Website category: sports
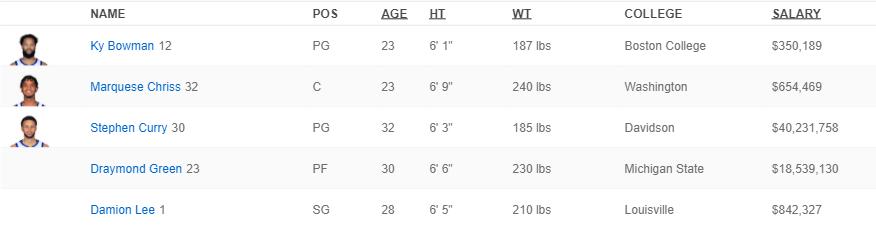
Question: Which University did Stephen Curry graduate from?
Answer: Davidson

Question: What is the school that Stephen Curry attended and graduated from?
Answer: Davidson

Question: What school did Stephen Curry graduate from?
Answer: Davidson

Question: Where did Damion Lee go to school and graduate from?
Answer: Louisville

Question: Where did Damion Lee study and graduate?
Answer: Louisville

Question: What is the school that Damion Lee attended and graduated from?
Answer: Louisville

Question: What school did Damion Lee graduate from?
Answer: Louisville

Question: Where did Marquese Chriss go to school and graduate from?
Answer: Washington

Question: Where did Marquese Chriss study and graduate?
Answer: Washington

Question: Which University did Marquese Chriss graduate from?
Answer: Washington

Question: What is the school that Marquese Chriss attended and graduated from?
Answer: Washington

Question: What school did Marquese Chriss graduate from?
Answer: Washington

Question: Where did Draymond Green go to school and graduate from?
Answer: Michigan State

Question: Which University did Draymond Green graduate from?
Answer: Michigan State

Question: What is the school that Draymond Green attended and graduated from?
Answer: Michigan State

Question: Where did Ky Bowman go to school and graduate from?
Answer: Boston College

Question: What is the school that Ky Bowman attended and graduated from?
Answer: Boston College

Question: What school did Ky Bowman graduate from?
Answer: Boston College

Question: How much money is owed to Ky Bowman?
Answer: $350,189

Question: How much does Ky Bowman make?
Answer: $350,189

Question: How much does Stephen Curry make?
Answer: $40,231,758

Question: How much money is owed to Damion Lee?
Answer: $842,327

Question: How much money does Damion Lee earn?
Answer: $842,327

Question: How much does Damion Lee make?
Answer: $842,327

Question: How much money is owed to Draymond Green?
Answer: $18,539,130

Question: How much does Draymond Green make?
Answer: $18,539,130

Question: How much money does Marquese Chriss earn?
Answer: $654,469

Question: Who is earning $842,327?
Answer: Damion Lee

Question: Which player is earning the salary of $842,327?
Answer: Damion Lee

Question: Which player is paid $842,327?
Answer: Damion Lee

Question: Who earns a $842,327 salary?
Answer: Damion Lee

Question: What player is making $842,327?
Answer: Damion Lee

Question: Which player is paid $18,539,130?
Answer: Draymond Green

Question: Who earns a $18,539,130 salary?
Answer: Draymond Green

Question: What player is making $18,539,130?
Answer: Draymond Green

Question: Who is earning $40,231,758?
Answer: Stephen Curry

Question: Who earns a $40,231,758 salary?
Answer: Stephen Curry

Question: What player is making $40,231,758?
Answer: Stephen Curry

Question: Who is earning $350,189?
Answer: Ky Bowman

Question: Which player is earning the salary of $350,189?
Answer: Ky Bowman

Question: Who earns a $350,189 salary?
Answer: Ky Bowman

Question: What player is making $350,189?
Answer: Ky Bowman

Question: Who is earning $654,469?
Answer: Marquese Chriss

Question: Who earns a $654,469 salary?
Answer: Marquese Chriss

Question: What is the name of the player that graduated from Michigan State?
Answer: Draymond Green

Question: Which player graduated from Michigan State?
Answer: Draymond Green

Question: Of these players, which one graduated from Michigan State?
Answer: Draymond Green

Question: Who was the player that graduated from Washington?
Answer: Marquese Chriss

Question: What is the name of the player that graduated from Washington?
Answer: Marquese Chriss

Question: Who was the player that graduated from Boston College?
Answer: Ky Bowman

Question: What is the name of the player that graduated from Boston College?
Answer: Ky Bowman

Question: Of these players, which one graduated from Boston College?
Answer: Ky Bowman

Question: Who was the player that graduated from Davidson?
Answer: Stephen Curry

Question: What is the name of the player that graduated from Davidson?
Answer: Stephen Curry

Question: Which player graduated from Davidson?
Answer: Stephen Curry

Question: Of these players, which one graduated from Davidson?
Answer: Stephen Curry

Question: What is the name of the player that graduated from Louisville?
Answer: Damion Lee

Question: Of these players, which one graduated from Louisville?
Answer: Damion Lee